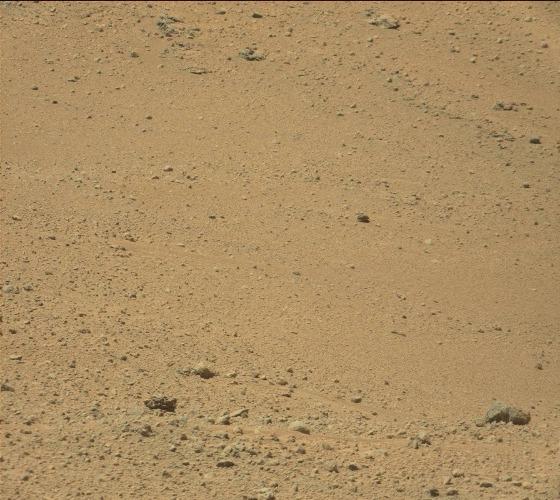
Terrain classes present: Gravel / Sand / Soil, Rock